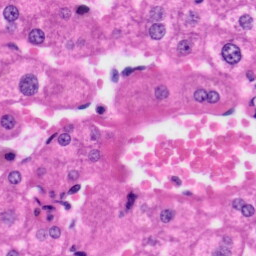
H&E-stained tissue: Liver